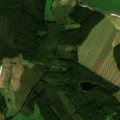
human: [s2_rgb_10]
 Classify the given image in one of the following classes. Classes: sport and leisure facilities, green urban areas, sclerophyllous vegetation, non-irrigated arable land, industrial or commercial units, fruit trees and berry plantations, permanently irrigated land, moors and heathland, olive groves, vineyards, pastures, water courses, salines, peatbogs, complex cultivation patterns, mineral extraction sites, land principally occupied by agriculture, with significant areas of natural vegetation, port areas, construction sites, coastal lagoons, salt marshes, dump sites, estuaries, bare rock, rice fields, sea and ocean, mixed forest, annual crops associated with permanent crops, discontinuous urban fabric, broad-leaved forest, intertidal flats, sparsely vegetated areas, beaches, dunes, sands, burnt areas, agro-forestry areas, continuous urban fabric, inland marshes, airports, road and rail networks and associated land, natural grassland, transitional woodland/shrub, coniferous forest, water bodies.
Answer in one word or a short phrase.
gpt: non-irrigated arable land, land principally occupied by agriculture, with significant areas of natural vegetation, mixed forest